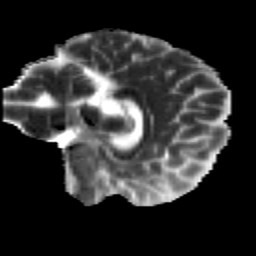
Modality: MD
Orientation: sagittal
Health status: healthy
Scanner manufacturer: siemens
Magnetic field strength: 3 T
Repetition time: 10.6 s
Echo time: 0.092 s